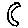
Label: moon